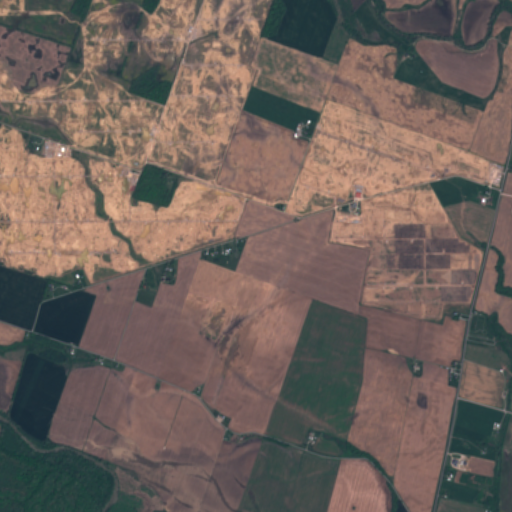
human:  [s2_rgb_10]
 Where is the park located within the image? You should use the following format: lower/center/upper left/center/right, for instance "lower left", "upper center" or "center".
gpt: There is no park in the image.